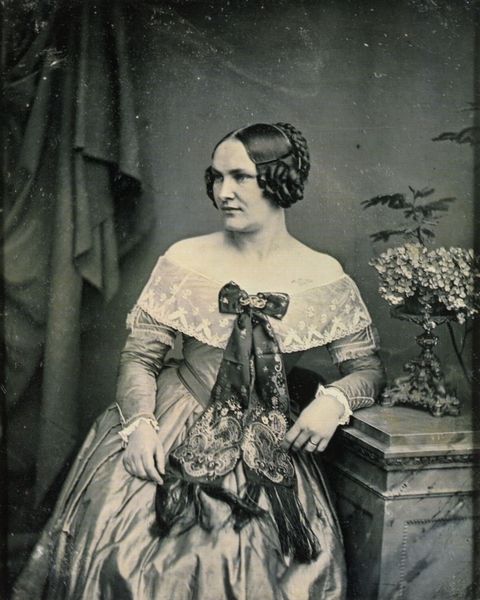
Titel: Anna Henriette Stelzner (1818-1876)
Künstler: Carl Ferdinand Stelzner
Standort: Hamburg
Institution: Museum für Kunst und Gewerbe
Schlagwörter: hand, kopf, weiß, blume, blumen, frau, frisur, grau, kleid, lampe, mund, nase, schmuck, schwarz, tisch, blick, dame, tuch, schleife, wand, arme, augen, falten, gesicht, kragen, schale, sockel, spitze, ärmel, hände, porträt, vorhang, haare, kinn, seide, vase, dutt, zöpfe, zopf, atelier, ring, blumenstrauß, foto, fotografie, photographie, schwarz-weiss, portait, photo, biedermeier, schnecken, hortensie, ärgerlich, armel, dekolettee